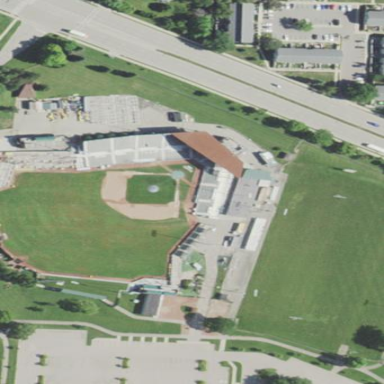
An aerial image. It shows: Stadium used for baseball.